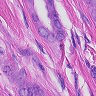
Metastatic tissue present: yes